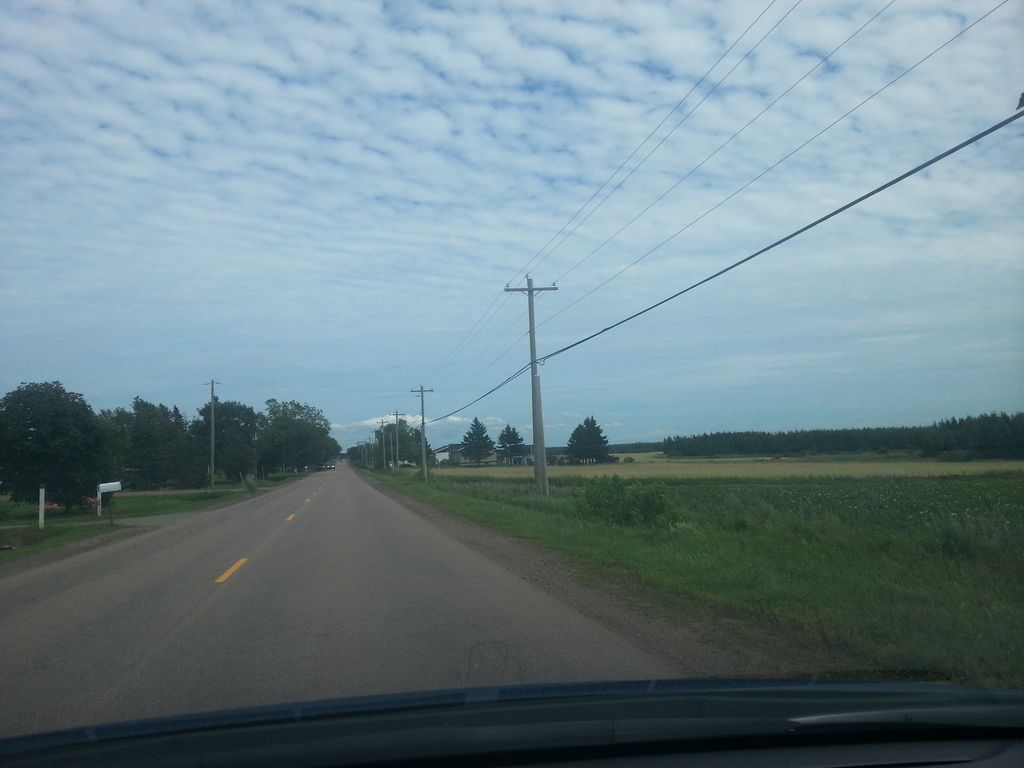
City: charlottetown